Aerial crown-view tile of a tropical tree (Barro Colorado Island, Panama), acquired 20250124:
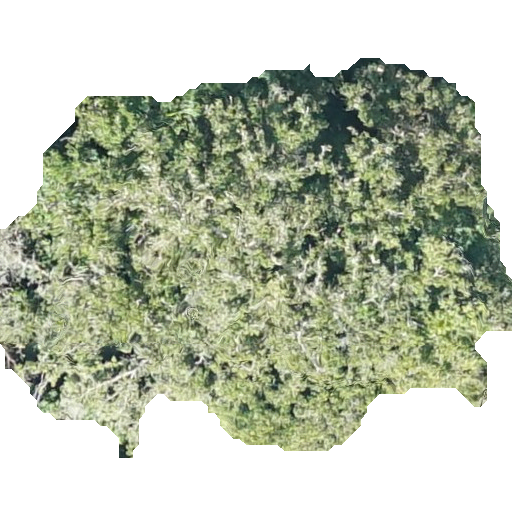
Species: Prioria copaifera
GBIF accepted scientific name: Prioria copaifera
Crown area: 231.877 m²